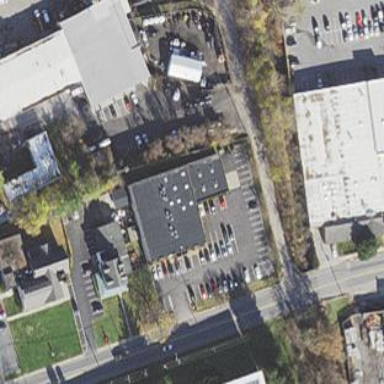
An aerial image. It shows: Commercial building.